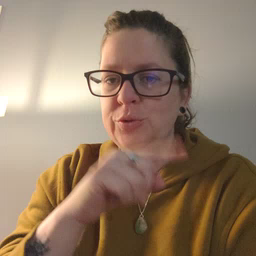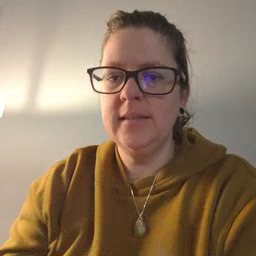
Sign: pretend